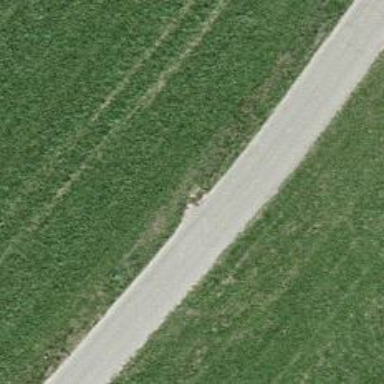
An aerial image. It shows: Well-maintained track road of grade 1.